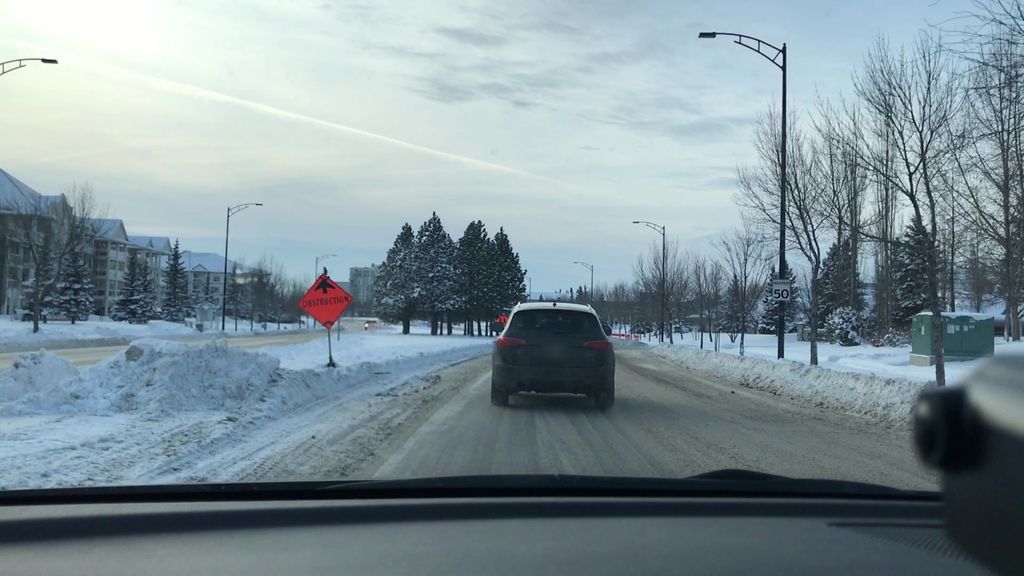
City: edmonton